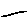
Label: line